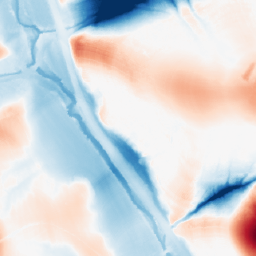
Category: morphological
Decomposition family: morphological
Decomposition parameters: operation: average
size: 50
Upsampling method: area
Upsampling parameters: scale: 2
Upsampling scale: 2